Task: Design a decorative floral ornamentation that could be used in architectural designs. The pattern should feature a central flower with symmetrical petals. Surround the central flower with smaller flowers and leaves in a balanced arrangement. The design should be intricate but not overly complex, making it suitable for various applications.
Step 654:
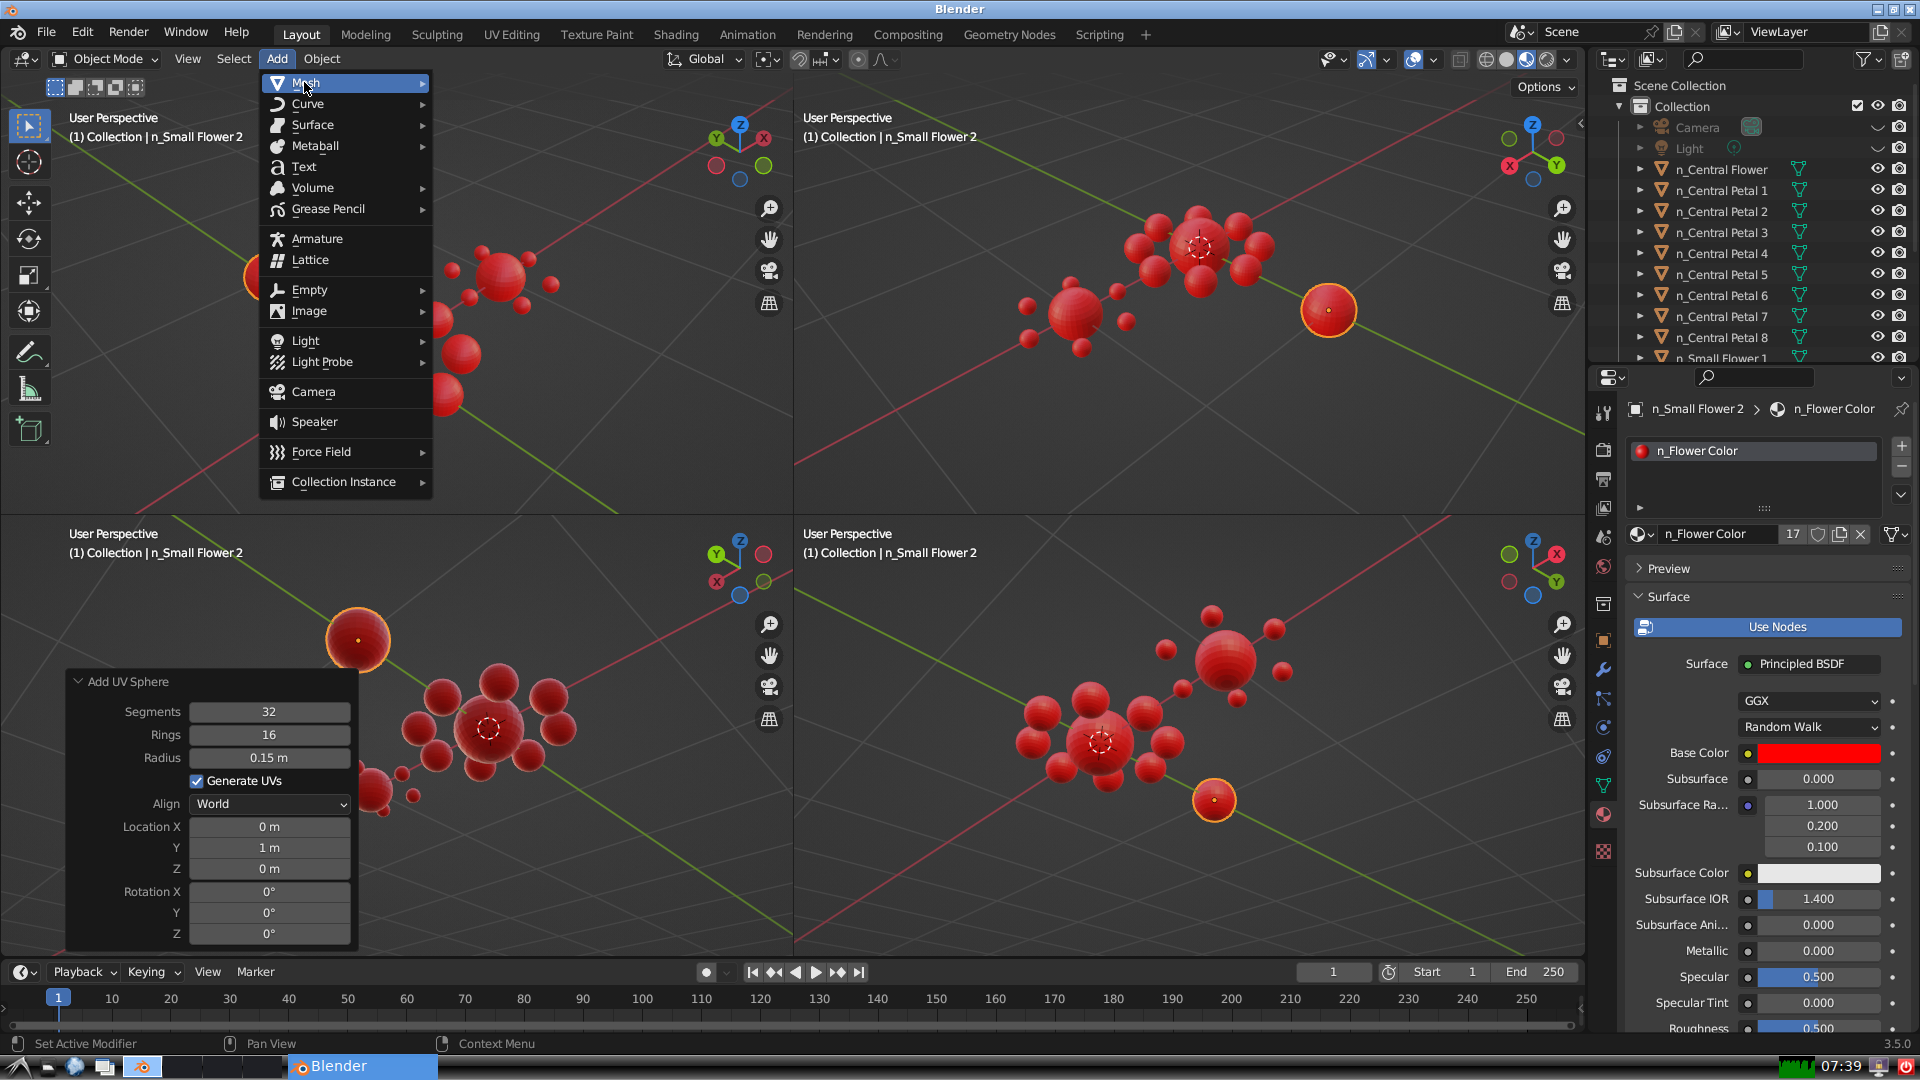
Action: {"mouse_move": [499, 144]}